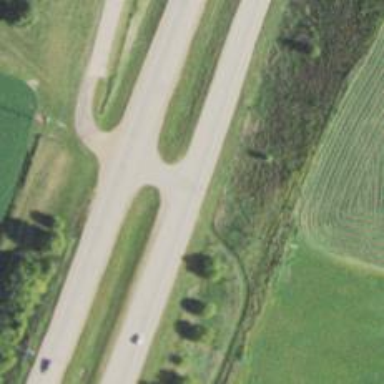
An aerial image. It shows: This is trunk highway with motorroad.